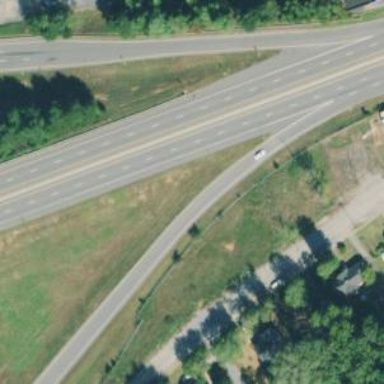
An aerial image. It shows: Trunk link highway.